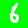
Digit: 6